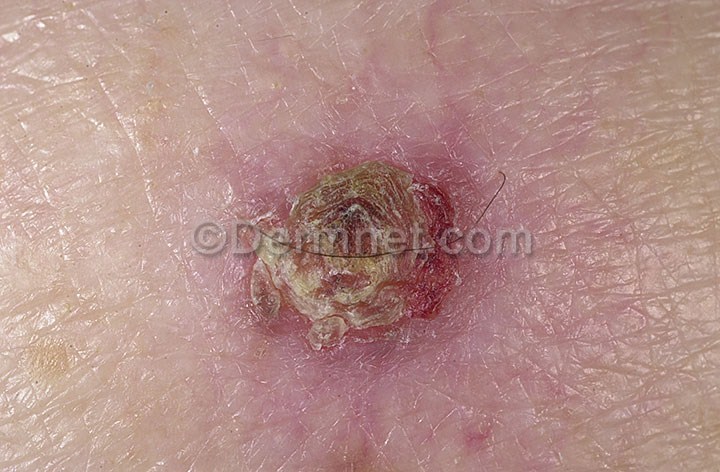
Disease: Seborrheic Keratoses and other Benign Tumors